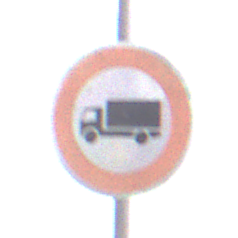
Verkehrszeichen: VerbotFuerKraftfahrzeugeUeberDreiKommaFuenfTonnen
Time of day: MorningAfternoon
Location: Outdoor (Nature)
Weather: Overcast
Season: NotSpecified
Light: Natural